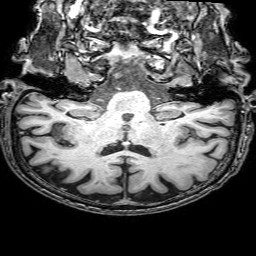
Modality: T1w
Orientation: sagittal
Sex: male
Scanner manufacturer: philips
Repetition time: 0.008343 s
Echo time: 0.00389 s